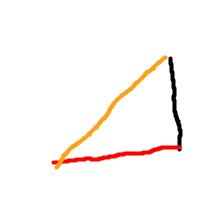
Shape: triangle